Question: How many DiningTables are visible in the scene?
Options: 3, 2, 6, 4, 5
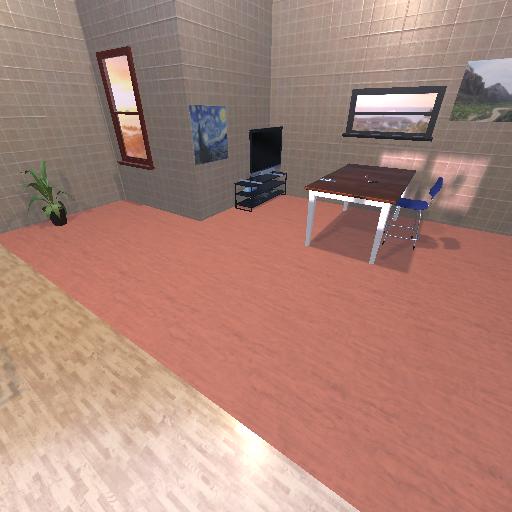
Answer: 3